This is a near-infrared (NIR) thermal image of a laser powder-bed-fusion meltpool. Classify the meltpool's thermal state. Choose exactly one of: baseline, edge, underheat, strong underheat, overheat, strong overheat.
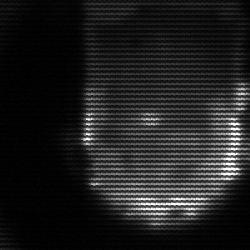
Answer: baseline